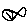
Label: fish